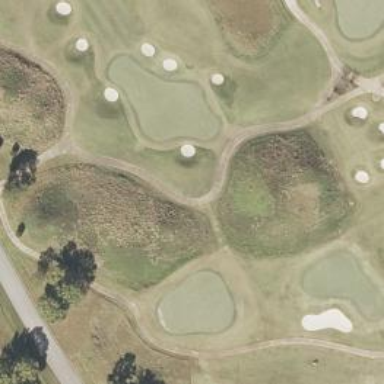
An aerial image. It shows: Area of rough grass used for golf.